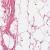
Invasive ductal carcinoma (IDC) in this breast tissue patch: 0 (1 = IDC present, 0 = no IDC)